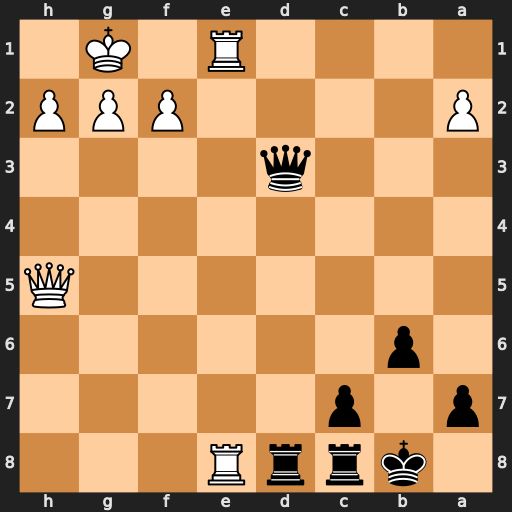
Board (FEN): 1krrR3/p1p5/1p6/7Q/8/3q4/P4PPP/4R1K1
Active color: b
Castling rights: -
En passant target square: -
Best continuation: Rxe8 Qxe8 Rxe8 Rxe8+ Kb7